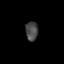
Tissue: prostate
Cell type: T cells
Senescence score: 0.2042
Nuclear area (px): 236
Mean DAPI intensity: 71.538